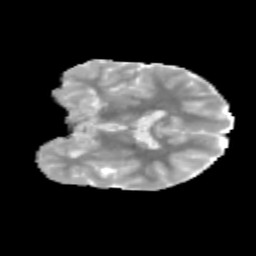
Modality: MD
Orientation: coronal
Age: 11
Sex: male
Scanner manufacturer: siemens
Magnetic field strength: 3 T
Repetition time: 3.8 s
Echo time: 0.07 s